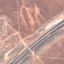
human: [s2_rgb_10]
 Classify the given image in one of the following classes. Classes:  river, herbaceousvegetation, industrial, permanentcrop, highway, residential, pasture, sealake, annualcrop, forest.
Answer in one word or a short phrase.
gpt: Highway